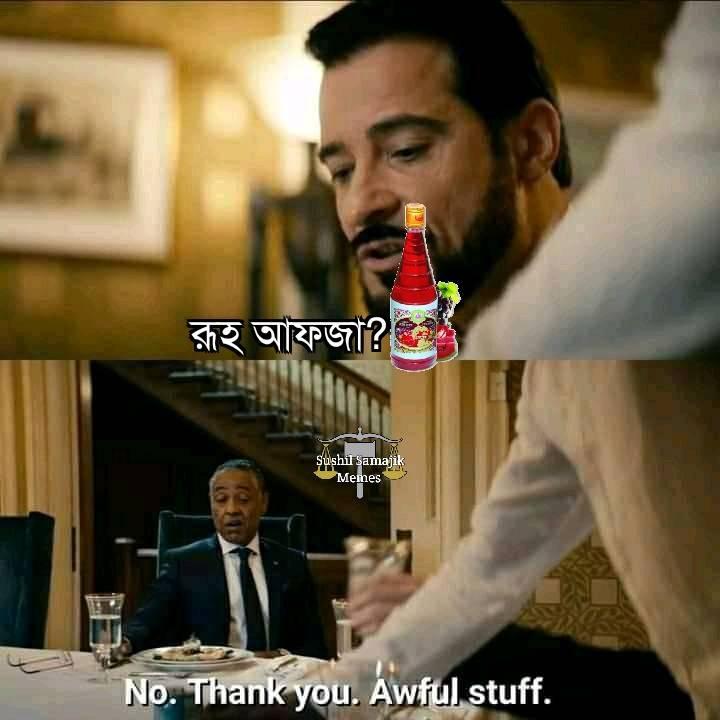
Caption: রূহ আফজা ?    No. Thank you. Awful stuff.
Label: non-hate